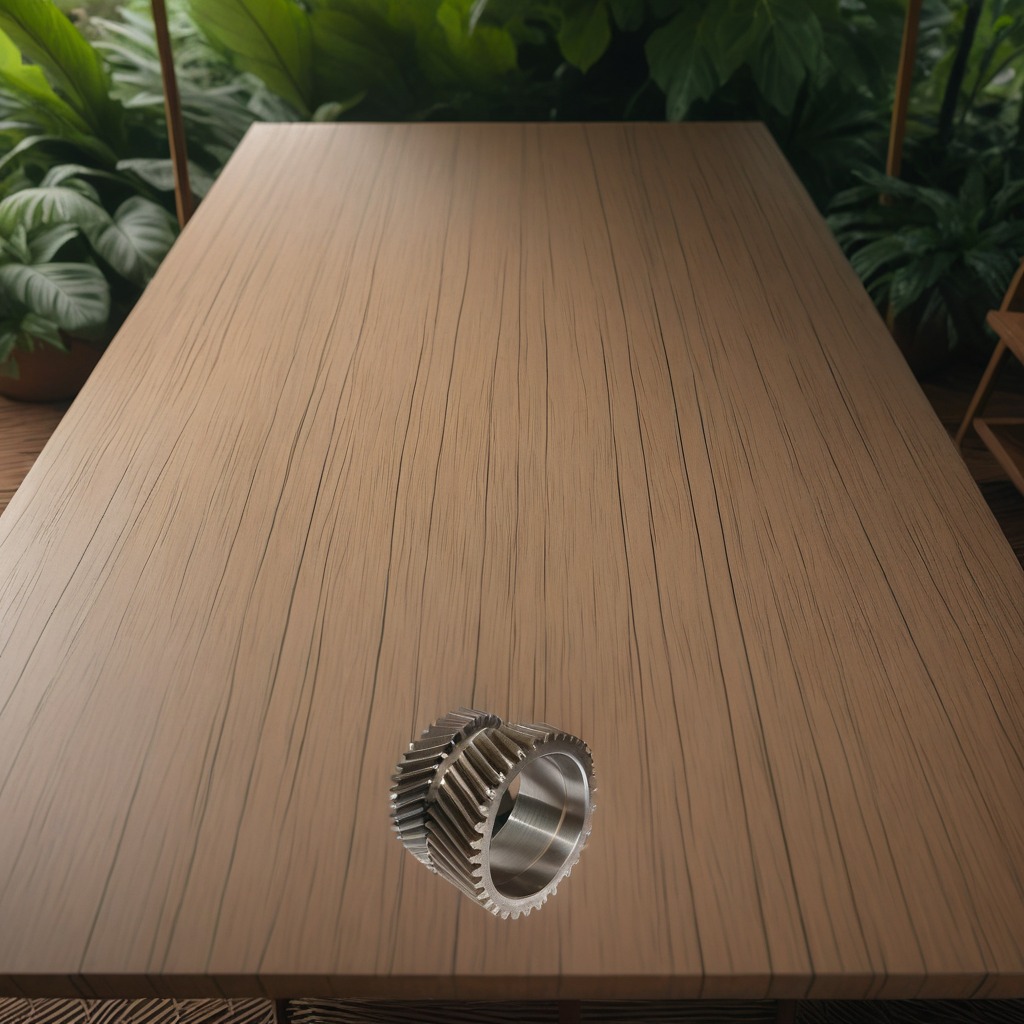
A steel gear with teeth is lying on a clean wooden table inside a jungle field workshop tent.